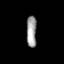
Tissue: lung
Cell type: Endothelial cells
Senescence score: 0.6399
Nuclear area (px): 314
Mean DAPI intensity: 155.554